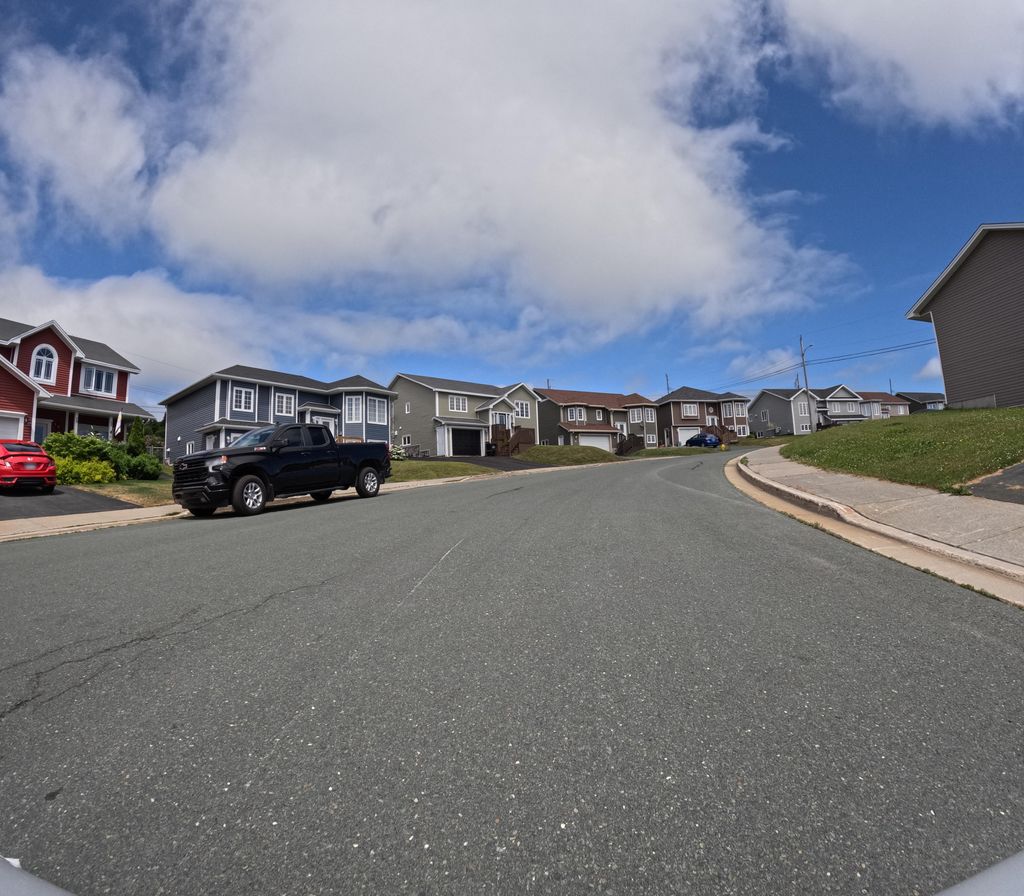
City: st_johns